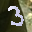
Label: 3